Question: I have Layout xml file and when i edit it
'''
<TextView
android:layout_width="wrap_content"
android:layout_height="wrap_content"
android:layout_below="@+id/image1"
android:text="llllllllllllllllllll"
android:textColor="@android:color/black" />
'''
But it change like,
its happens when i edit xml file.and after closing xml file and i need to 're-open and re-open.'is there any solution ?
i already 'restart my eclipse' but can't solve issue.And restart eclipse is not working.is
there any solution for that ?
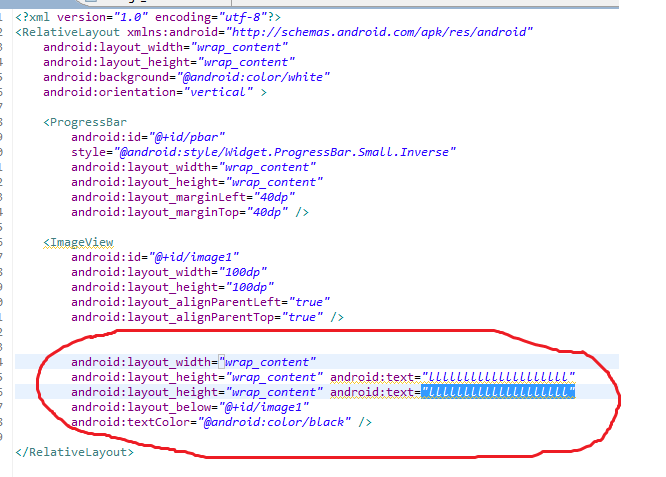
Answer: See <URL>